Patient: sex F, age 63
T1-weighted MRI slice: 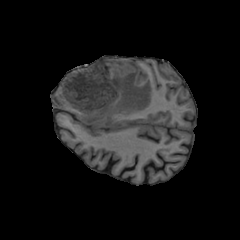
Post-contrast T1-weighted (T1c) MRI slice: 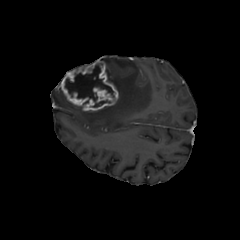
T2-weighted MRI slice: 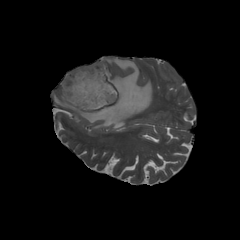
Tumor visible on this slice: yes
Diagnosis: Glioblastoma, IDH-wildtype
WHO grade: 4